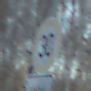
Verkehrszeichen: Geschwindigkeit30
Zusatzzeichen unten: HinweiseAufGefahrenDurchVerbaleAngabe8
Umgebung: Outdoor, Nature
Tageszeit: SunriseSunset
Wetter: Clear
Licht: Natural
Jahreszeit: Winter
Kontrast: LowContrast